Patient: sex M, age 35
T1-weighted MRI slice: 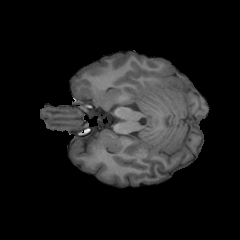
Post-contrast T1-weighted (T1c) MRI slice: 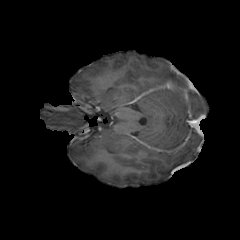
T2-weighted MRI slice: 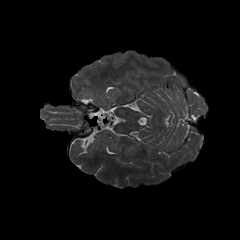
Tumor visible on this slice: no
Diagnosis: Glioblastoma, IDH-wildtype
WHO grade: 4